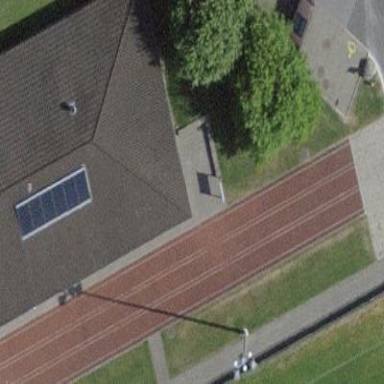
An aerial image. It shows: Track located within leisure land area.